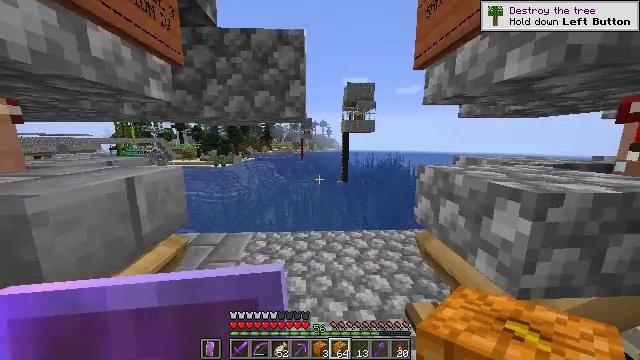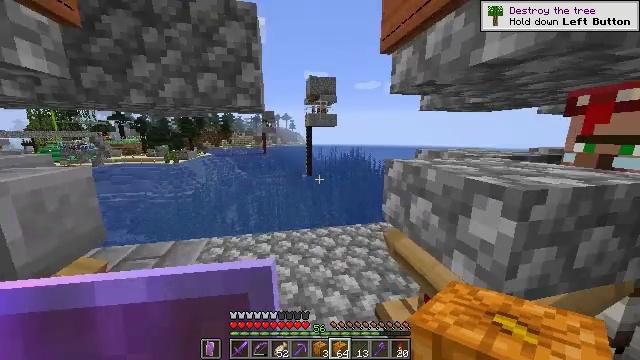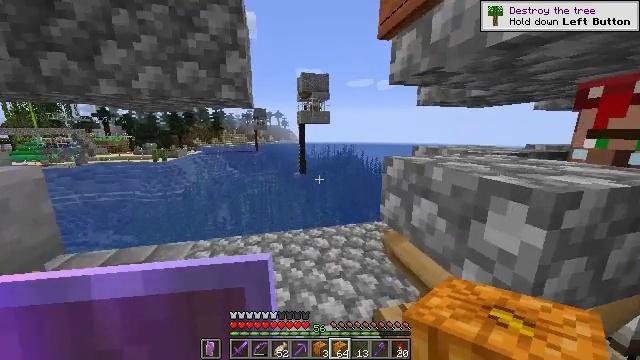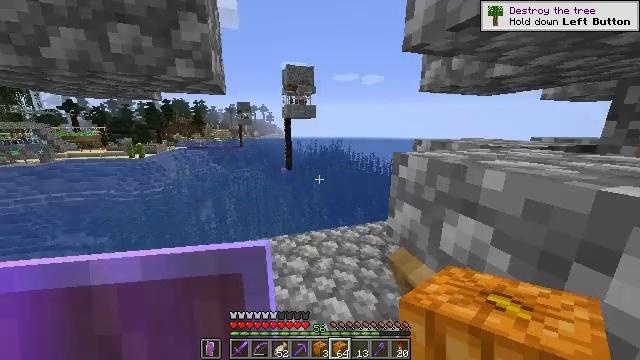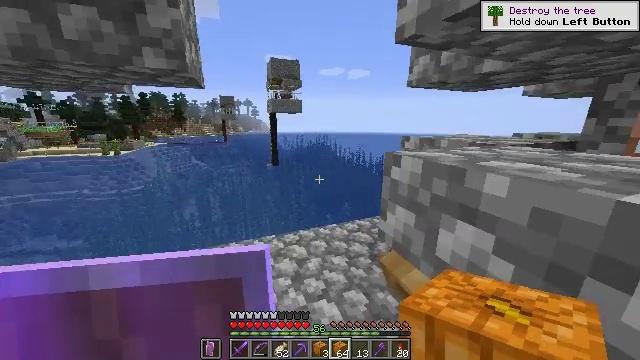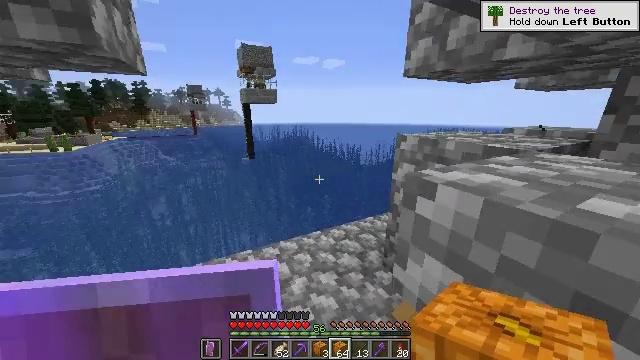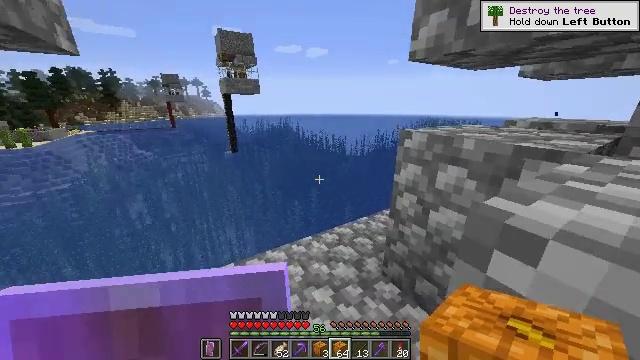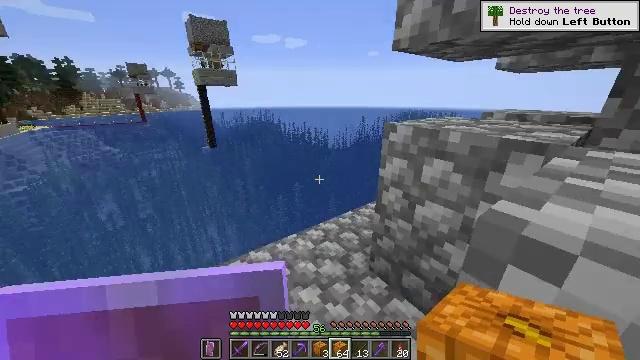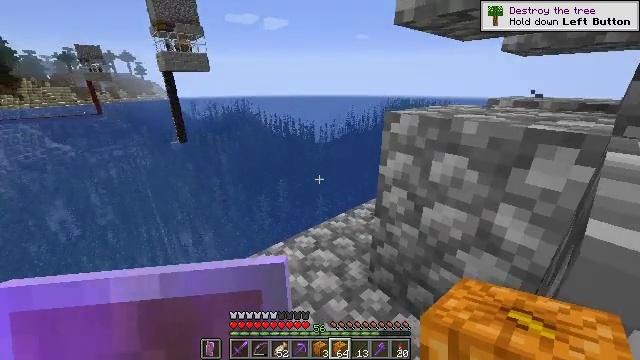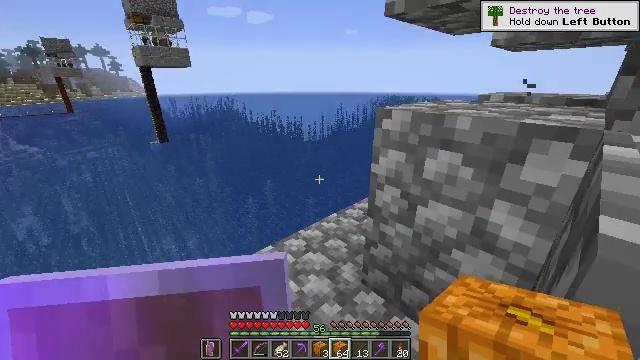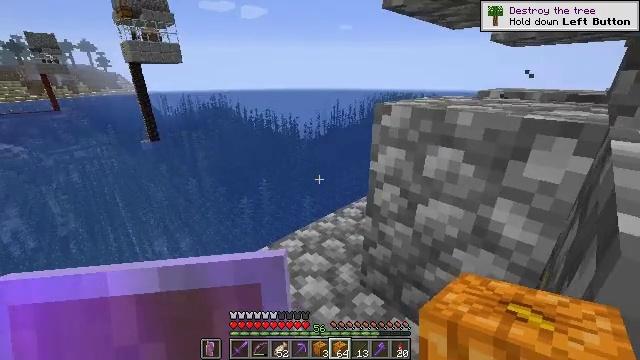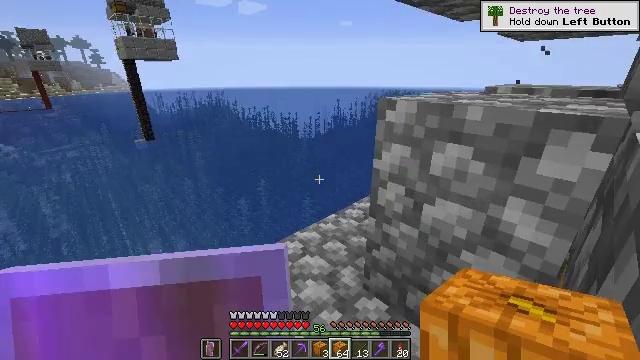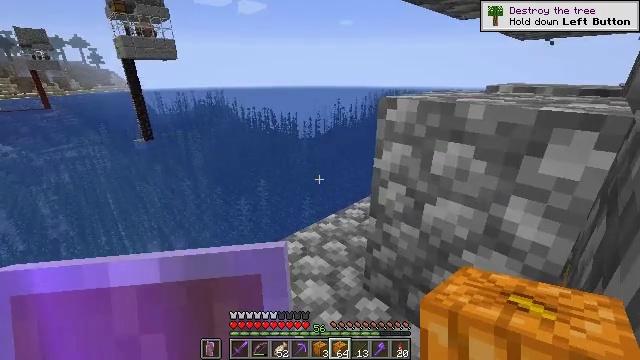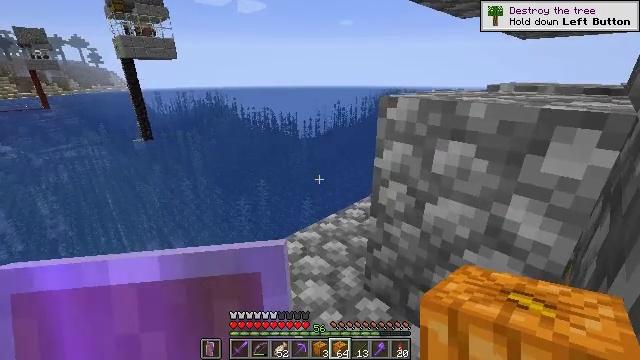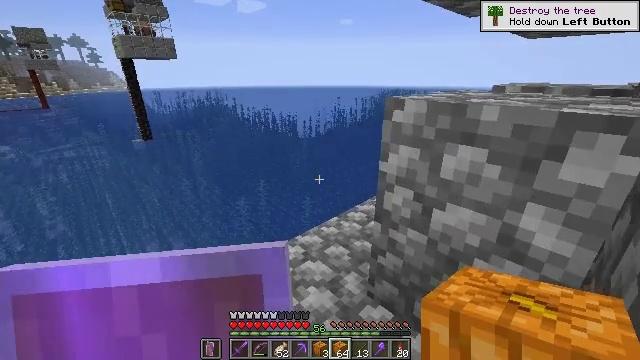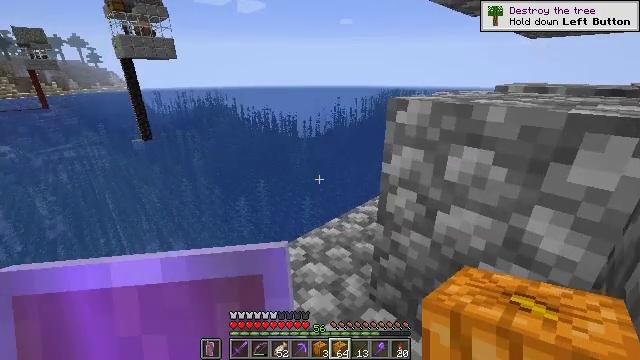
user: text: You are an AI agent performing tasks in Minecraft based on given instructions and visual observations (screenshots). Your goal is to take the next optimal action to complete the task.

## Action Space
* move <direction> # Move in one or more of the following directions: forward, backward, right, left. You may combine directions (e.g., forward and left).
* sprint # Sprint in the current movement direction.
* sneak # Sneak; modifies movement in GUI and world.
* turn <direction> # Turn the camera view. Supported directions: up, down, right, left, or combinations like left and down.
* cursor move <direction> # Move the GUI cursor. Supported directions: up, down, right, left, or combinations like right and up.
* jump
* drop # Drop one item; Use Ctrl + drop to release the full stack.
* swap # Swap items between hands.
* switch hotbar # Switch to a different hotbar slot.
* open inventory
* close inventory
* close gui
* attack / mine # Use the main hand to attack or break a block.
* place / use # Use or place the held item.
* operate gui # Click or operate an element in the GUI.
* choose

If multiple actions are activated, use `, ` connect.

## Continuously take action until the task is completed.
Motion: motion action
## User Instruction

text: Utilize the crafting table to make paper.
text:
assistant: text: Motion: move forward, sprint, turn right and down
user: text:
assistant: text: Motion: move forward, sprint, turn right
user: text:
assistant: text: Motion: move forward, sprint, turn right and down
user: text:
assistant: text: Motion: move forward, sprint, turn right and down
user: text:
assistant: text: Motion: move forward, sprint, turn right and down
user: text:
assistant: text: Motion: move forward, sprint, turn right and down
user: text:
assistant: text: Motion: sprint, turn right and down
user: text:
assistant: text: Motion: turn right and down
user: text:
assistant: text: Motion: turn right
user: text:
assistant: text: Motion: no_op
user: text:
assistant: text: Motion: no_op
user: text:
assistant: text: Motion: no_op
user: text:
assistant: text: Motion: no_op
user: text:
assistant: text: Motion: move forward
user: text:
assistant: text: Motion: move forward
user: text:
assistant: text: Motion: move forward
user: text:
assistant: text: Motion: move forward
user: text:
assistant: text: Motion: move forward
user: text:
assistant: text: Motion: move forward, turn right
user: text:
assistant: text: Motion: move forward, turn right
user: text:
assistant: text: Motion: move forward, turn right
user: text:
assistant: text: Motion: move forward
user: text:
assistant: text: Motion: move forward, turn right
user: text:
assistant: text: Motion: move forward, turn right
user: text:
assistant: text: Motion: move forward, turn right
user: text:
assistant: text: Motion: move forward, turn right
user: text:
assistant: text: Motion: move forward, turn right
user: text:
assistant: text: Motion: move forward, turn right
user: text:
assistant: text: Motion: move forward, turn right
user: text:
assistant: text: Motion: move forward, turn right